Question: This is my report.

Above row contains a parent row group and a child row group.
I have done border formatting of the report . I simply right click each Text box and gives border accordingly. But, I am not able to set border for entire Group. In group properties there is no option for Border. I do not want any border between the rows of a group. How I can do that?
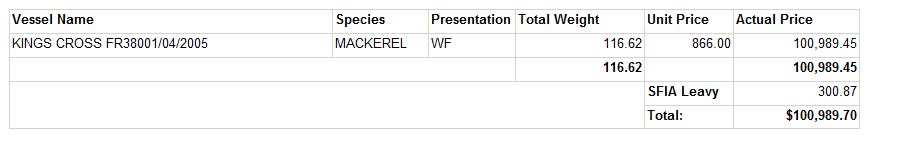
Answer: Go inside the textboxes you want to remove the borders and remove the top and bottom border.
When the group expands, you will see the bottom border of the first textbox outside the group in the top and the top border of the first textbox outside the group below it. (but in between cells from the same group, there will be no borders)